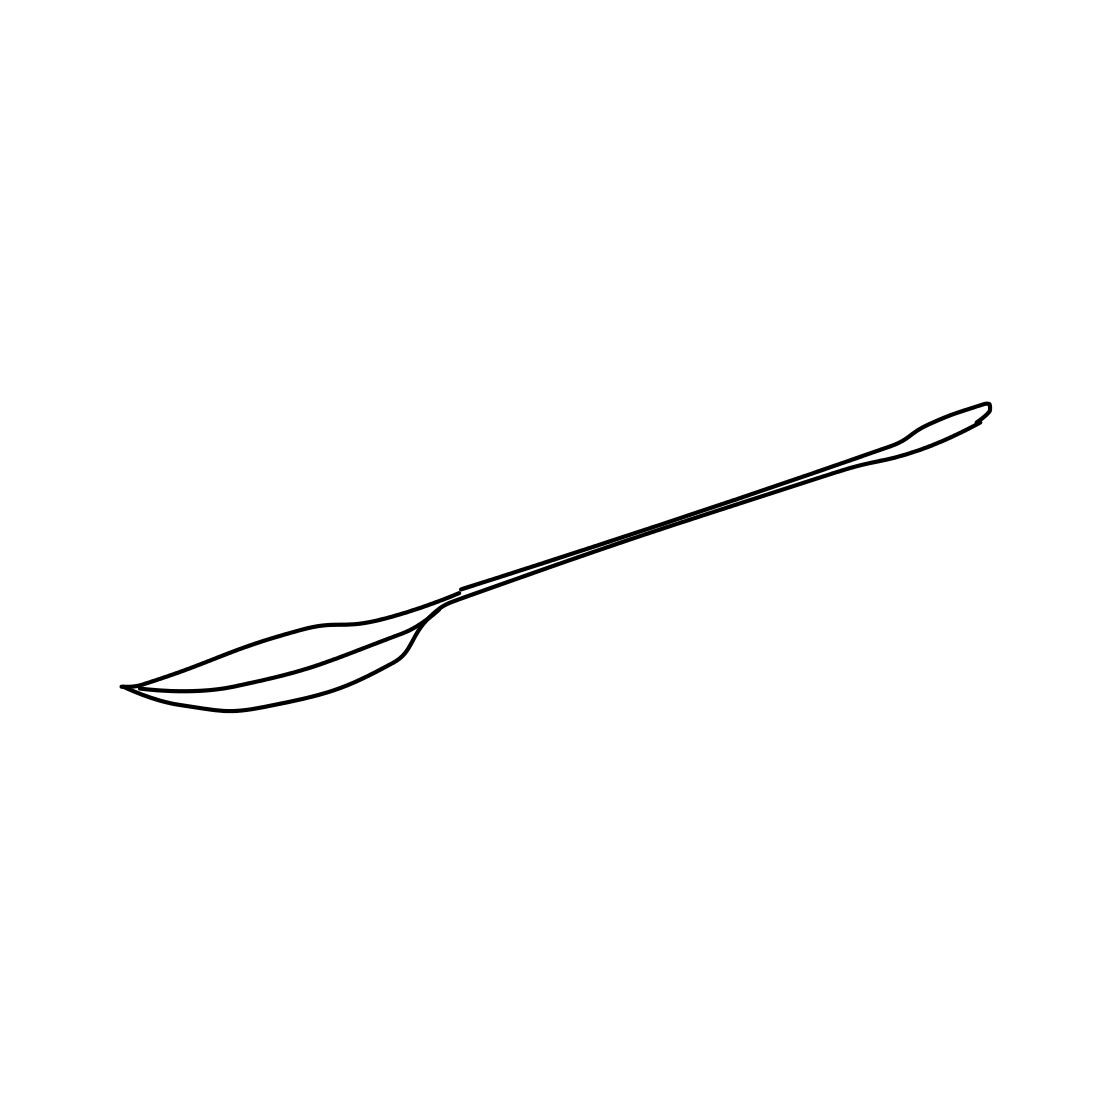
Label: spoon